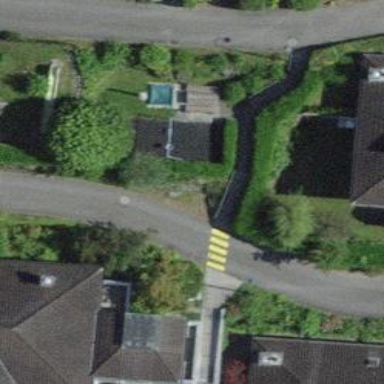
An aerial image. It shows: Road with steps.